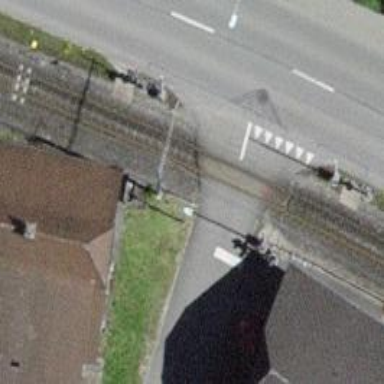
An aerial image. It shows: Railway level crossing.